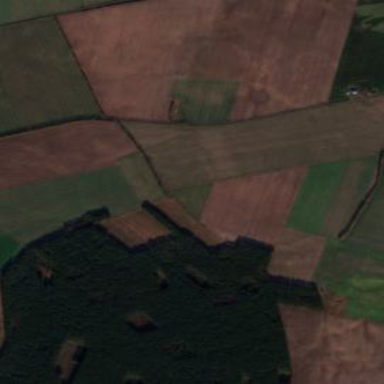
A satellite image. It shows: View of farmland.